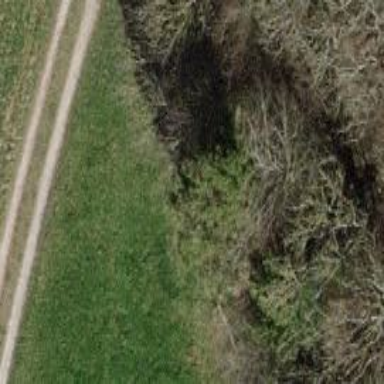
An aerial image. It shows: Grassy path.